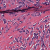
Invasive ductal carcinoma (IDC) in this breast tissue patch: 1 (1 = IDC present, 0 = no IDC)